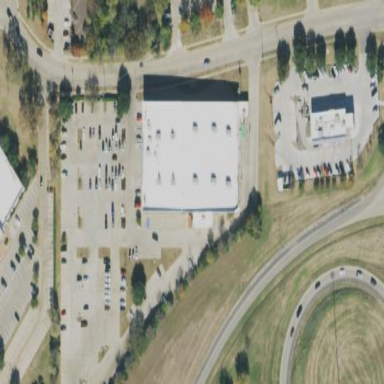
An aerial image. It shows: Commercial building used for retail purposes.